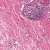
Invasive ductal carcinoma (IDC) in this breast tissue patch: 0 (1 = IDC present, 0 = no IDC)